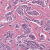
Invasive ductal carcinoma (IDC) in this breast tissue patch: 1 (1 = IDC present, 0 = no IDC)